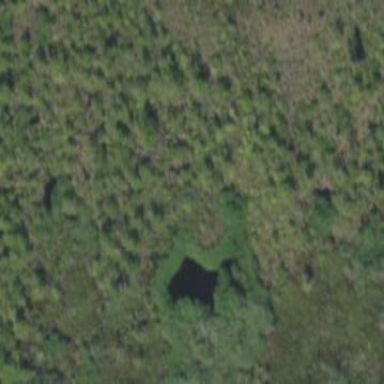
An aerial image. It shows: Pond with natural water.